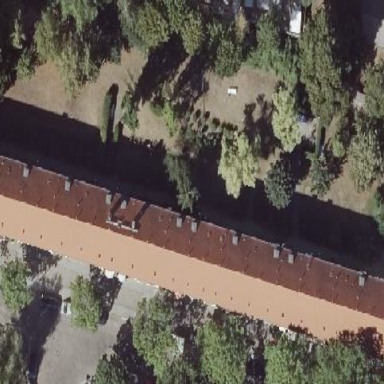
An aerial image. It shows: Apartment building with hipped roof.